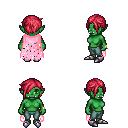
a pixel art fantasy rpg character, female body template, orc, green skin, pink tattered cape, teal pants, ruby red pixie cut hairstyle, bracelets, metal boots, four views (front, back, left, right), 2x2 character sprite sheet, small pixel art, hard edges, no anti-aliasing